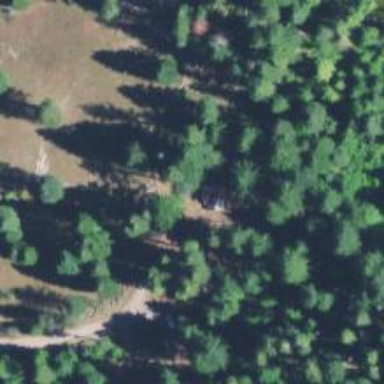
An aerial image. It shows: Cabin for tourism purposes.